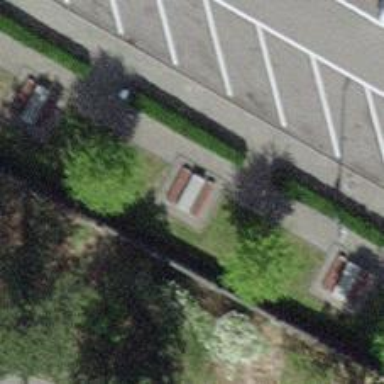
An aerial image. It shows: Picnic table located in leisure land area.